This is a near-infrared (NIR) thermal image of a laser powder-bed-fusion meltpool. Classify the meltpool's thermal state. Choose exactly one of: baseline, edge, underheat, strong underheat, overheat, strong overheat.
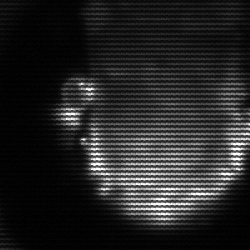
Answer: baseline